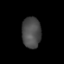
Tissue: lung
Cell type: Epithelial cells
Senescence score: 0.1648
Nuclear area (px): 581
Mean DAPI intensity: 75.009